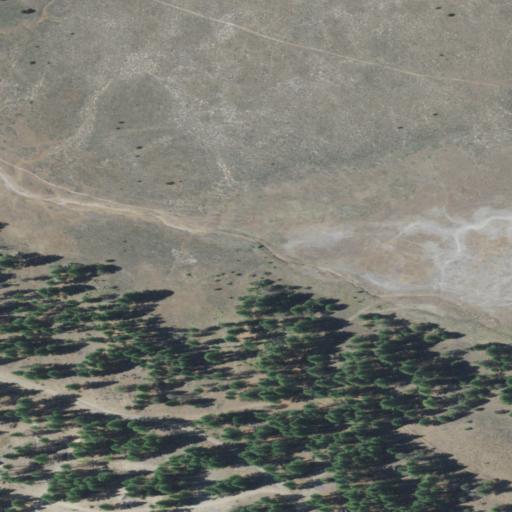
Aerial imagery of depression(s) in Oregon named The Basin containing shrub, evergreen forest, herbaceous wetlands, open development, low intensity development, and grassland